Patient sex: F
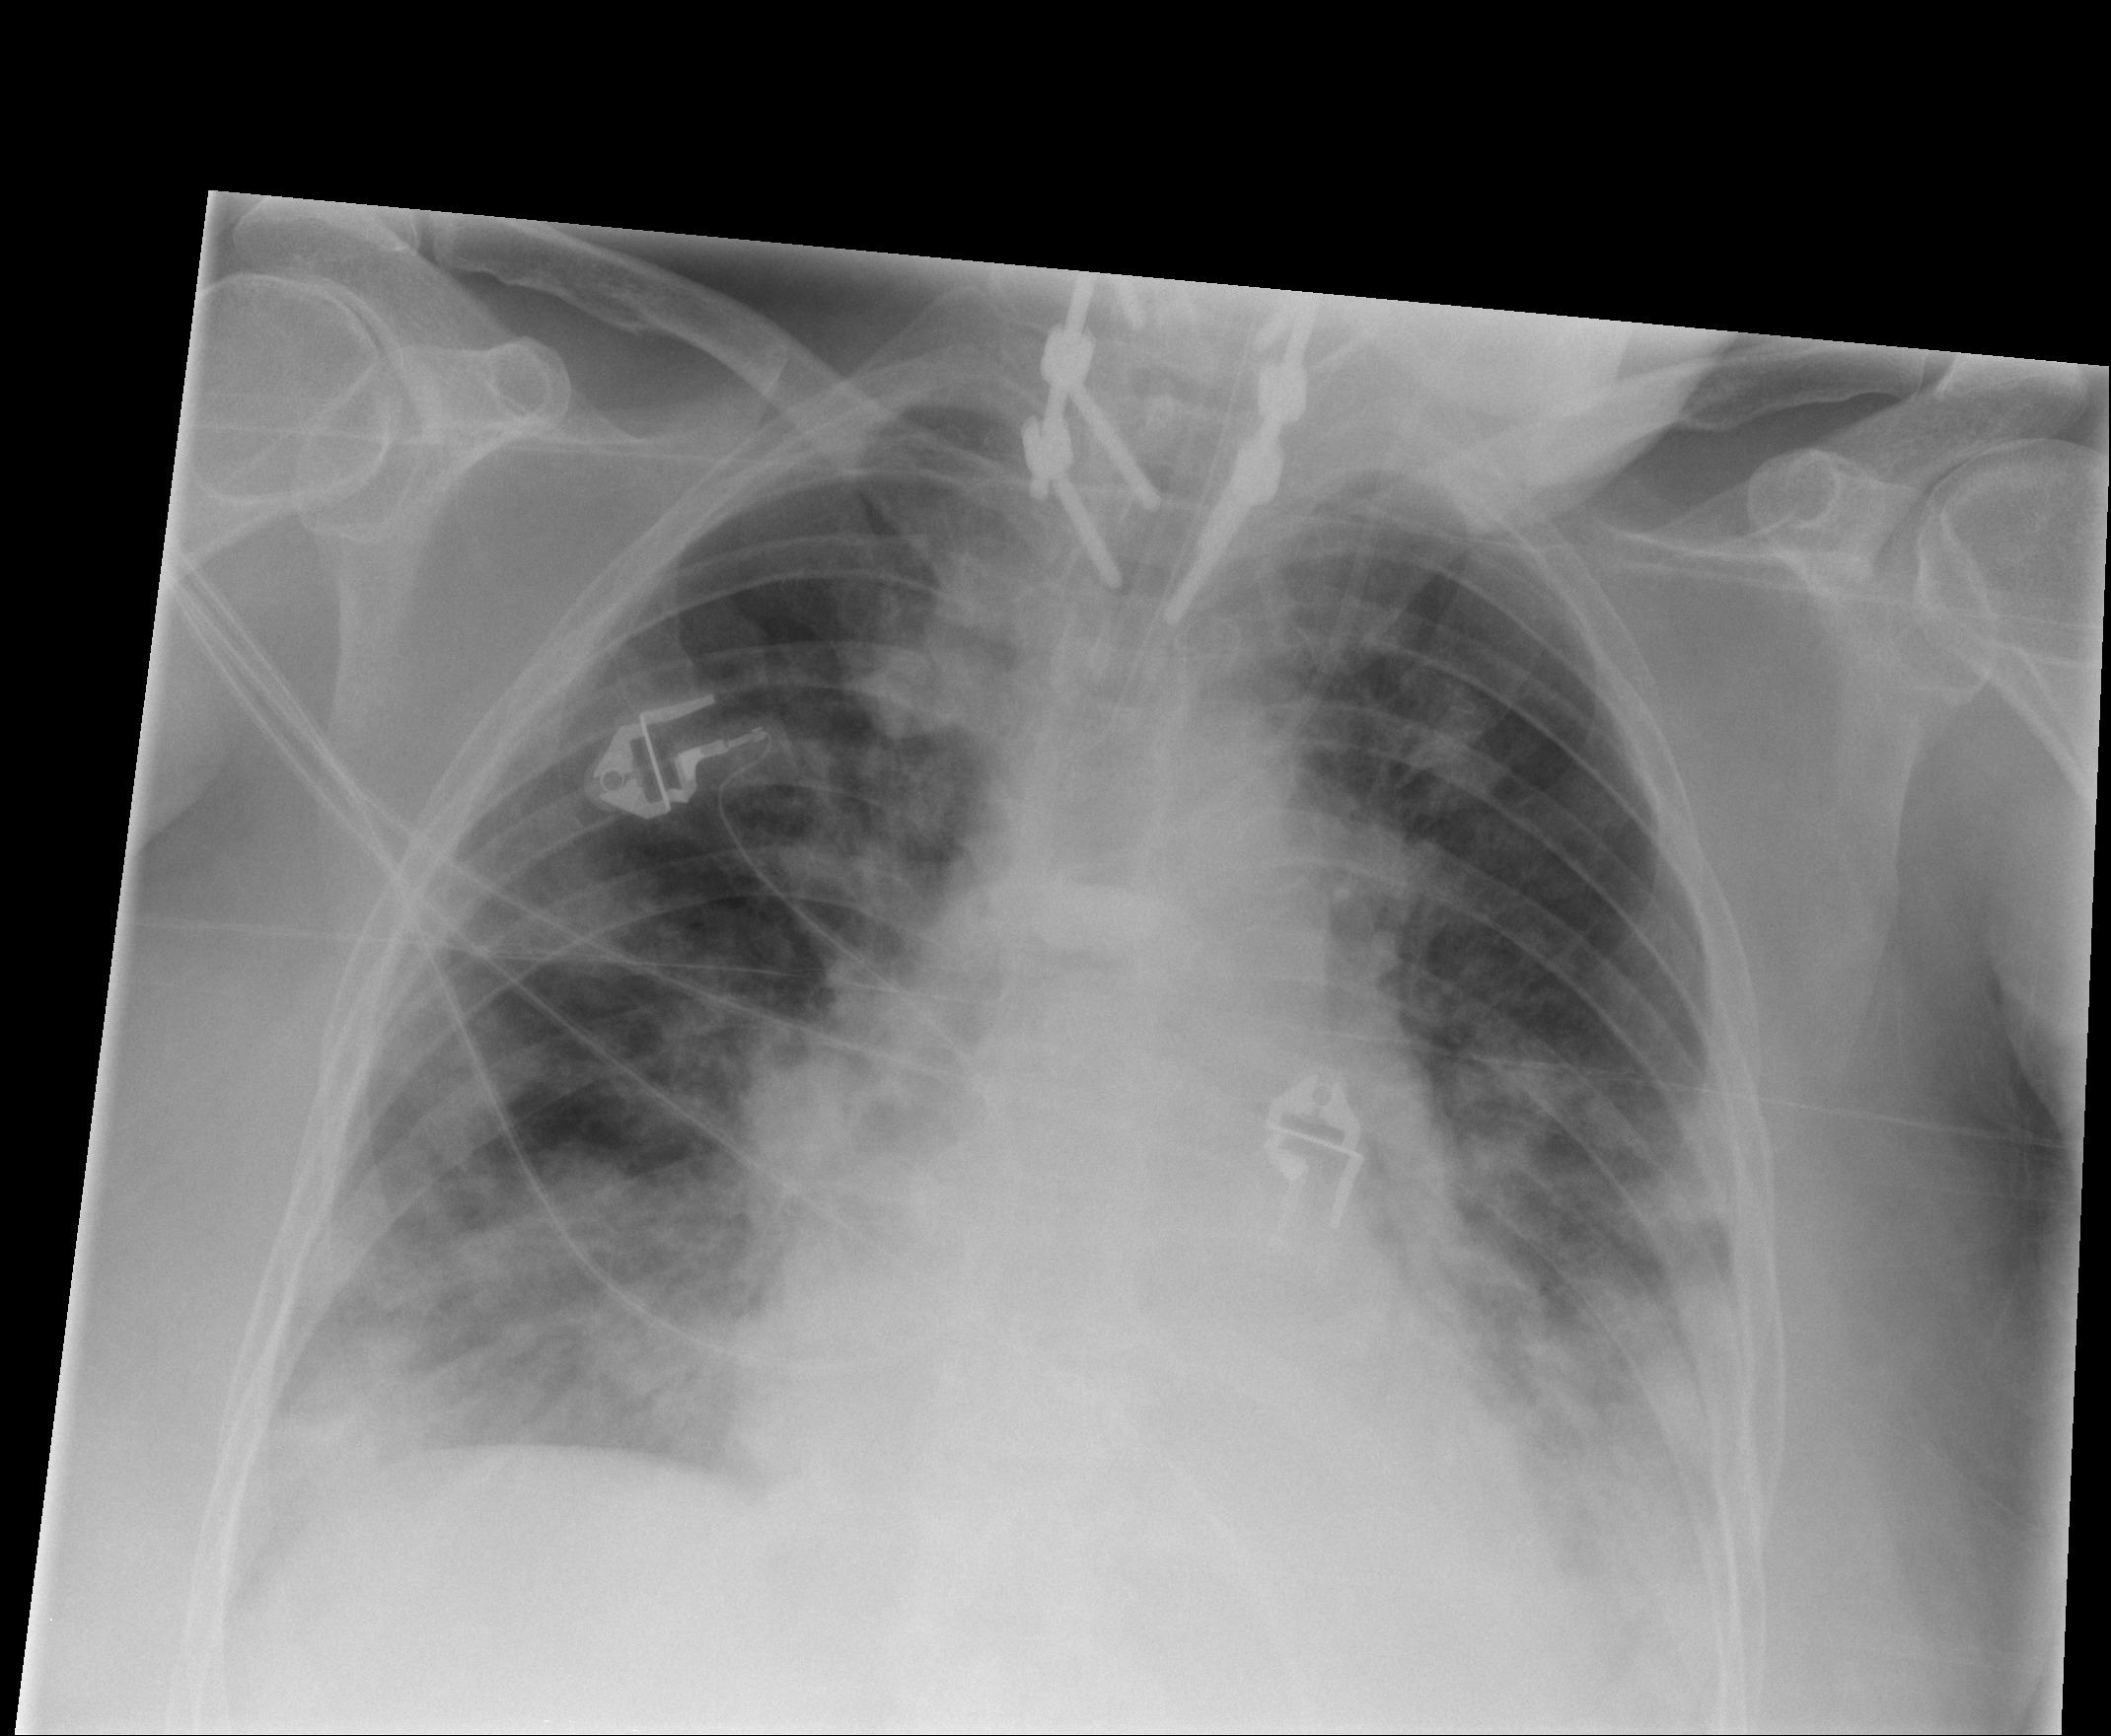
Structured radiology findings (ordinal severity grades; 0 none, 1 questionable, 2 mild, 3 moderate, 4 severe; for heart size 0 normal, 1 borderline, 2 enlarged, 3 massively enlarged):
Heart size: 1
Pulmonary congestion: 0
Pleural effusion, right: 0
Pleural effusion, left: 0
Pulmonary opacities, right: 3
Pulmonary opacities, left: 3
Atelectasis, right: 2
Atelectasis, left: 2